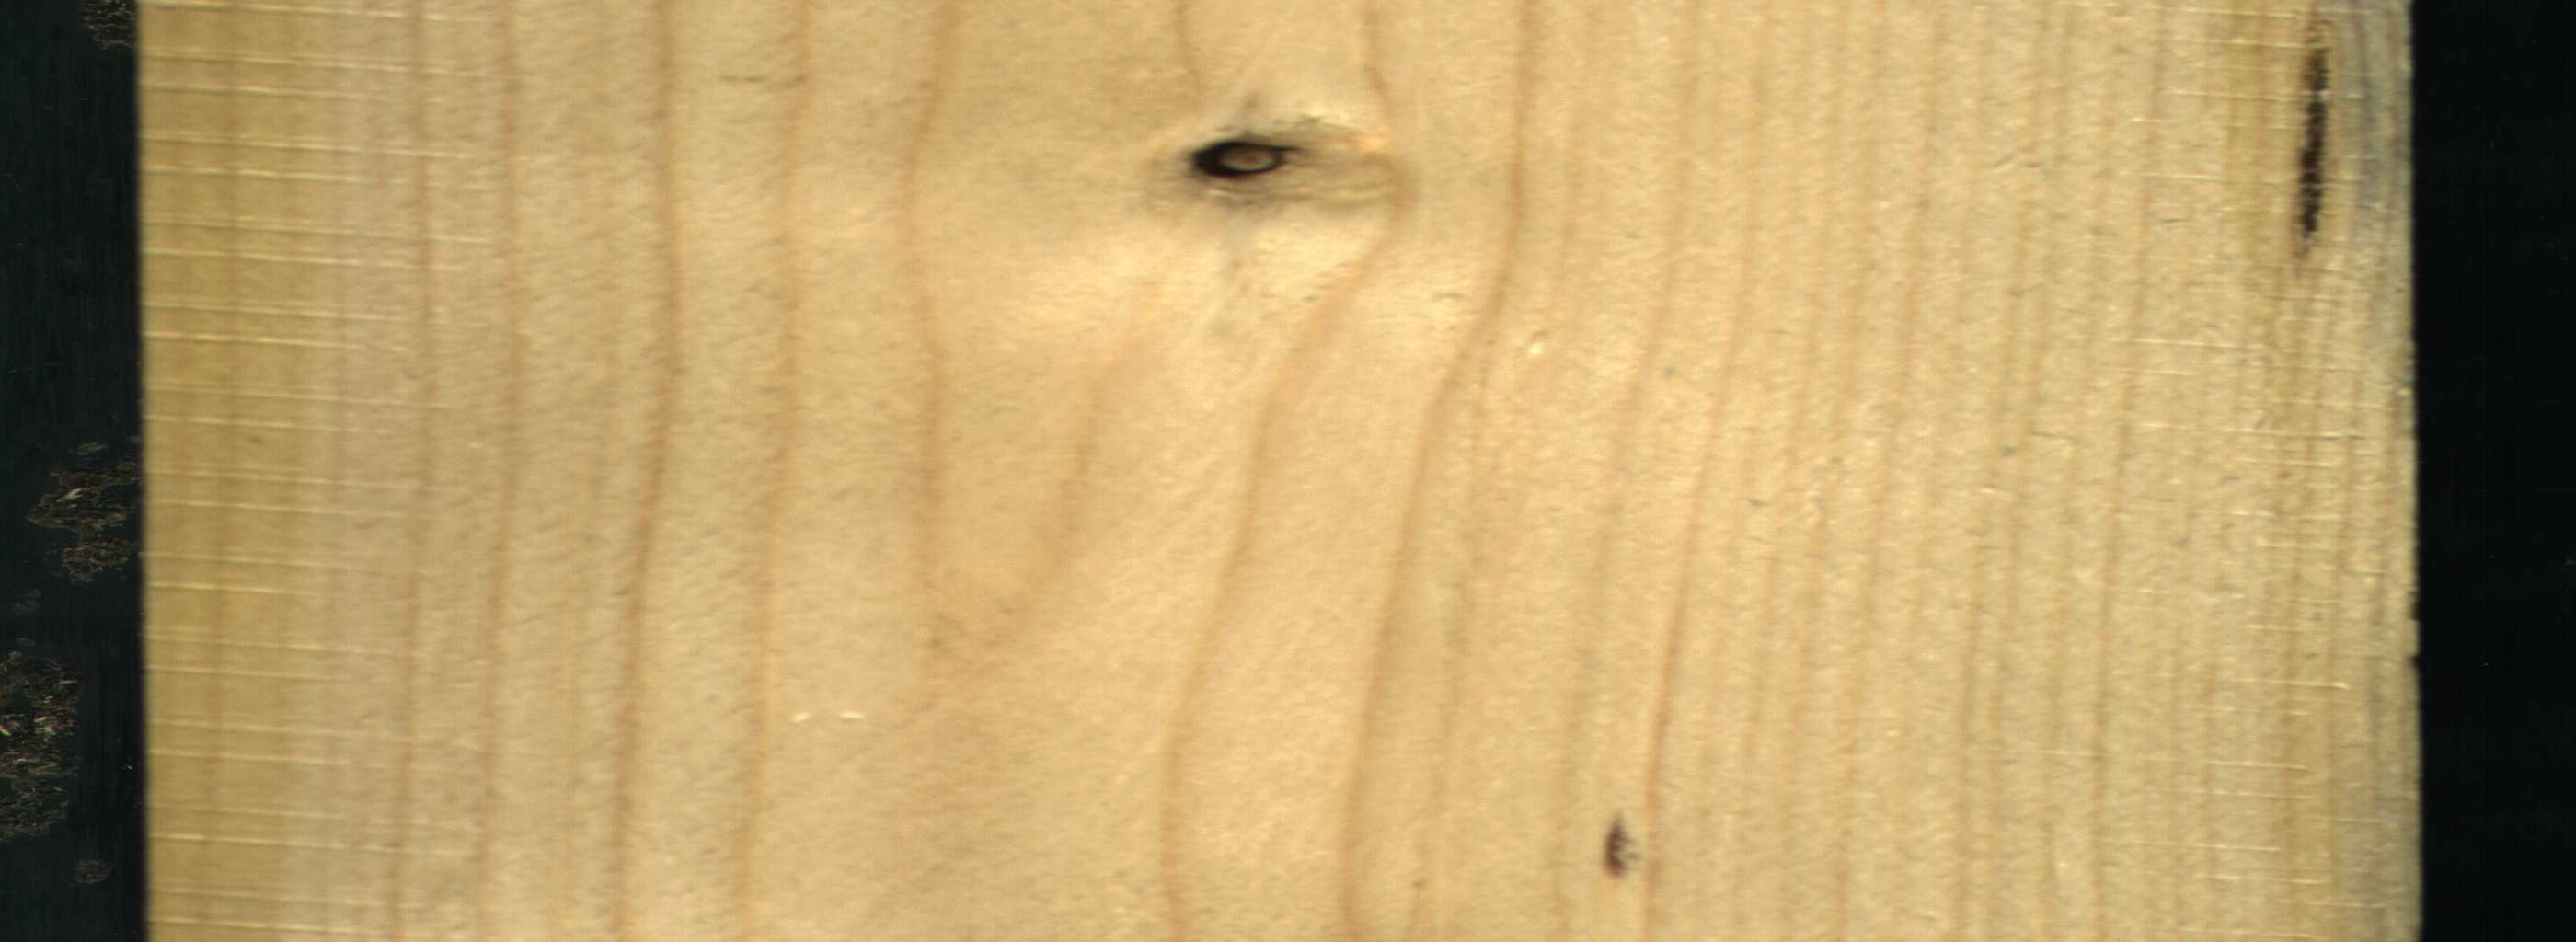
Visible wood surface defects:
resin
resin
Dead_Knot